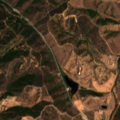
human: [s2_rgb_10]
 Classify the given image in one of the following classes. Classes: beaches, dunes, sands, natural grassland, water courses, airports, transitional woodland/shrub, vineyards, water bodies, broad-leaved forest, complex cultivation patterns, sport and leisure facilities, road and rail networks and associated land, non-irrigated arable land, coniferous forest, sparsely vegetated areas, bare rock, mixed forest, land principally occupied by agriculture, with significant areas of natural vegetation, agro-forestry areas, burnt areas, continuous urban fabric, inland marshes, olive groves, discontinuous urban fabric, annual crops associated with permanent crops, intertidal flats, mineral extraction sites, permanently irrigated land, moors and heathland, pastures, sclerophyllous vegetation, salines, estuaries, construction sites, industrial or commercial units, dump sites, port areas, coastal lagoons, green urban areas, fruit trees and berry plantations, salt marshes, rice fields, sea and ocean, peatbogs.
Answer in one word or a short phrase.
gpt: non-irrigated arable land, broad-leaved forest, transitional woodland/shrub